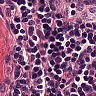
Metastatic tissue present: no